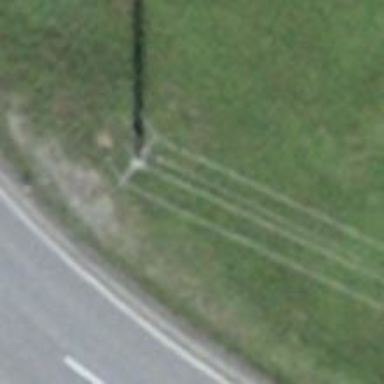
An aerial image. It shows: Concrete power pole.